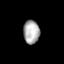
Tissue: lung
Cell type: Endothelial cells
Senescence score: 0.5551
Nuclear area (px): 371
Mean DAPI intensity: 173.369